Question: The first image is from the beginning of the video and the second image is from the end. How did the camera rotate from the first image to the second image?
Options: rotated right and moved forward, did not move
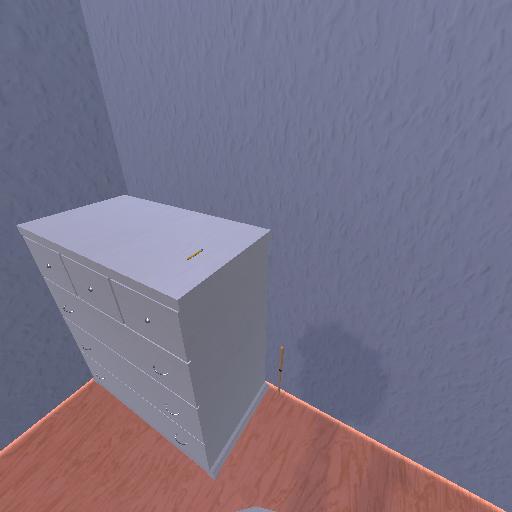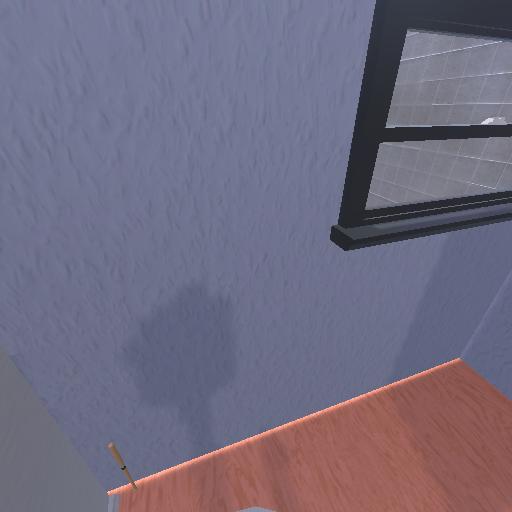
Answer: rotated right and moved forward